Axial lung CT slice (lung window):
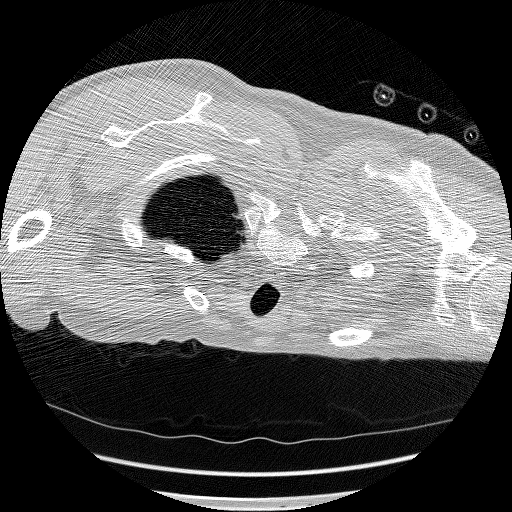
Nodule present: no